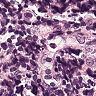
Metastatic tissue present: no